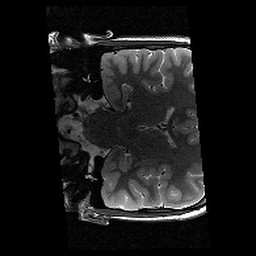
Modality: T2w
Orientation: coronal
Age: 14
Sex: female
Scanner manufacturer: siemens
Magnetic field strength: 3 T
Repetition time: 9.23 s
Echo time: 0.067 s